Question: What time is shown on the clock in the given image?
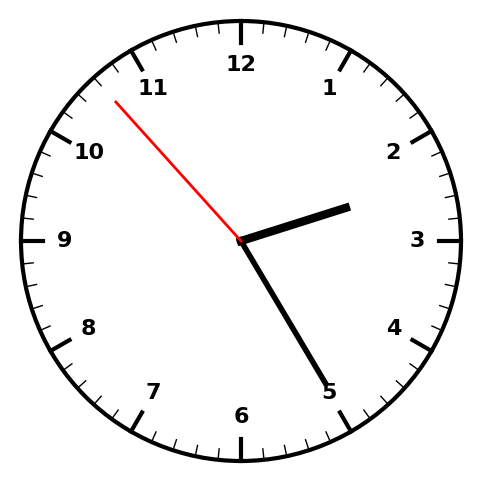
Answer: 02:24:53